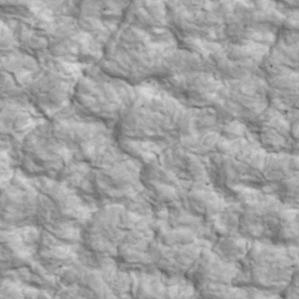
Label: non_frost